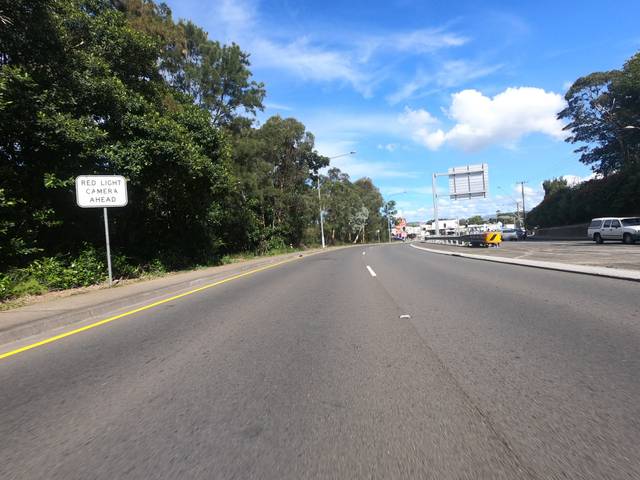
Region: Australia
Coordinates: -34.431, 150.866